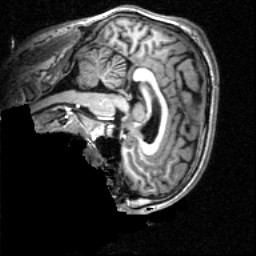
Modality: T1w
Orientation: sagittal
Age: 22
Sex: male
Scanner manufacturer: siemens
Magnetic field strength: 2.894 T
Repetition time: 2.3 s
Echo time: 0.0021 s